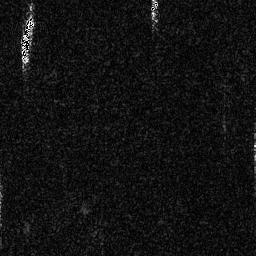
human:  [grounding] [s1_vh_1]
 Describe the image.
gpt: In the satellite image, there is  <ref>1 medium ship </ref> <box>[[7, 4, 13, 25, 0]]</box> located at top left.